Aerial crown-view tile of a tropical tree (Barro Colorado Island, Panama), acquired 20240918:
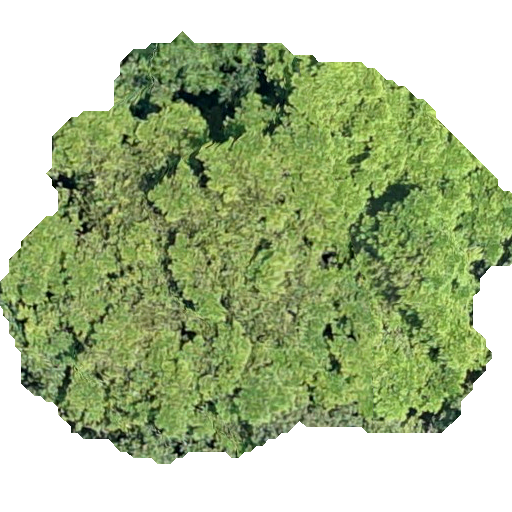
Species: Terminalia amazonia
GBIF accepted scientific name: Terminalia amazonica
Crown area: 254.778 m²